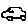
Label: car